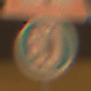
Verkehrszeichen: SchneekettenVorgeschrieben
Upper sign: SchneeOderEisglaette
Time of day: Night
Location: Outdoor (Suburban)
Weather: PartlyCloudy
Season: NotSpecified
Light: Artificial